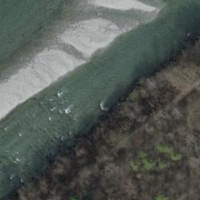
EUNIS habitat code: 15
Species observed at this site:
Corvus corone
Cyanistes caeruleus
Troglodytes troglodytes
Dendrocopos major
Fringilla coelebs
Aegithalos caudatus
Buteo buteo
Coloeus monedula
Phylloscopus collybita
Parus major
Erithacus rubecula
Pica pica
Sitta europaea
Regulus regulus
Cinclus cinclus
Falco tinnunculus